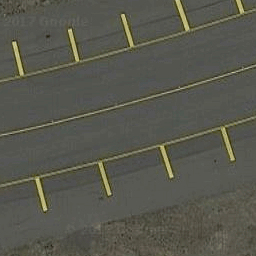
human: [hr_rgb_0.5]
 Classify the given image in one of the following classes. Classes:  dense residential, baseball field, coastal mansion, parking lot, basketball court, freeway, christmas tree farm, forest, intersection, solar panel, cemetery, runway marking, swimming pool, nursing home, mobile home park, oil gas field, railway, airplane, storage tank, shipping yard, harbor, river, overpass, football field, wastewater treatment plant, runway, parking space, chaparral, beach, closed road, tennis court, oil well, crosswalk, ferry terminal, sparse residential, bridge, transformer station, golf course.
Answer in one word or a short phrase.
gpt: runway marking